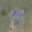
Label: 7